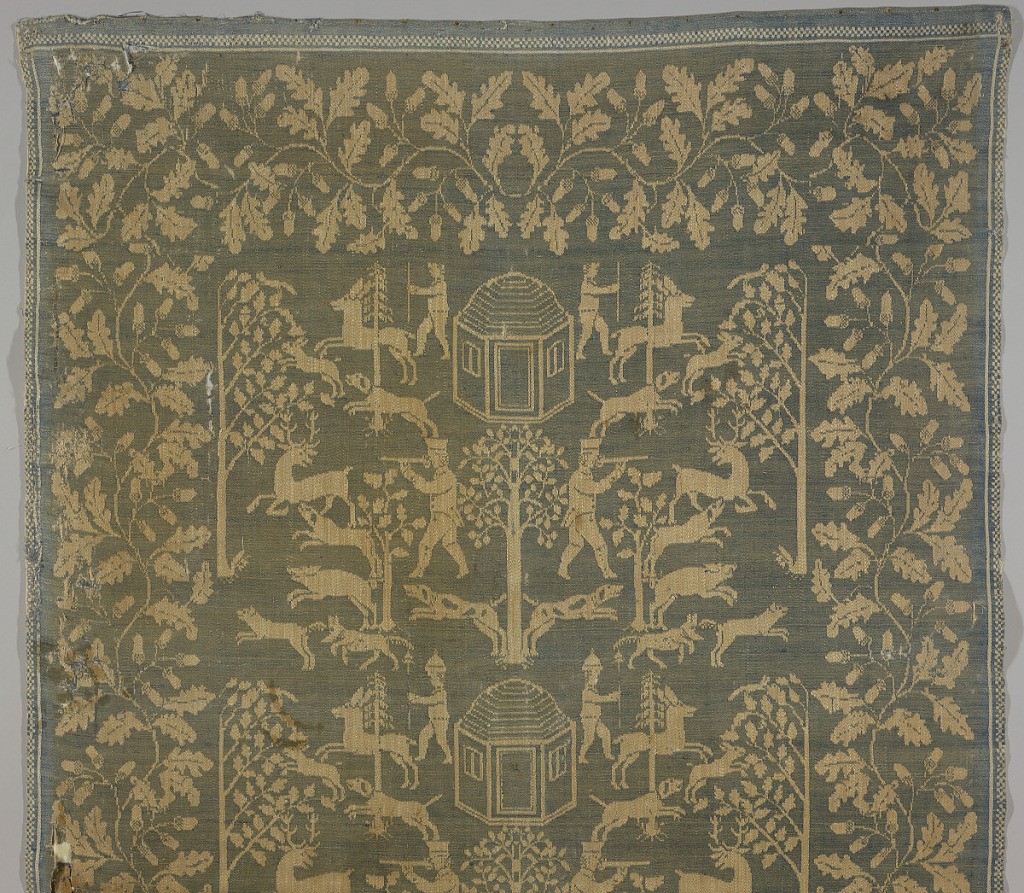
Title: Tablecloth
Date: ca. 1700
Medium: linen Technique: damask
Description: White warp and blue weft form a reversible design with a checkerboard outer border. Broad inner border has a vine with oak leaves and acorns. Symmetrical design of two horizontal repeats of central octagonal building and tree flanked by hunters, some with spears and muskets along with dogs, deer and rabbits.